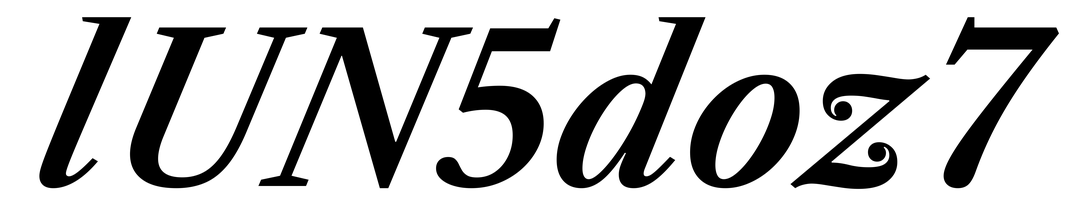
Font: LibreCaslonText-Italic_SemiBold_Italic